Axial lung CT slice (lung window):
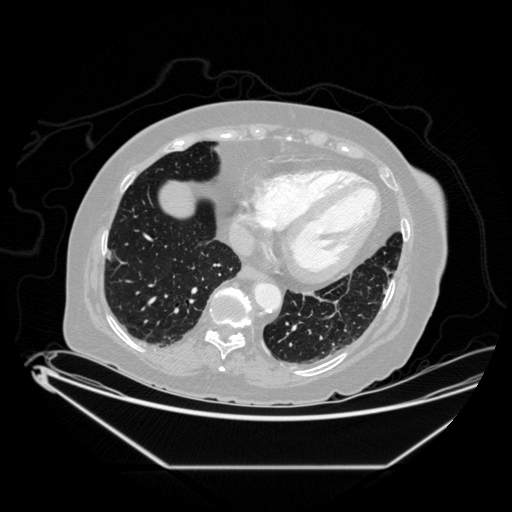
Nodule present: no